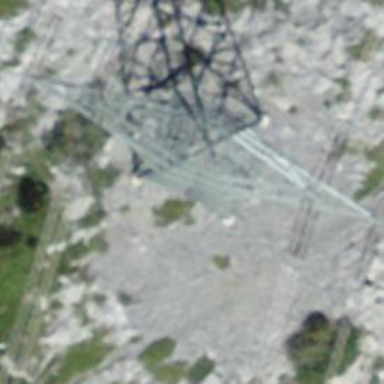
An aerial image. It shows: Power tower.